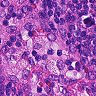
Metastatic tissue present: no